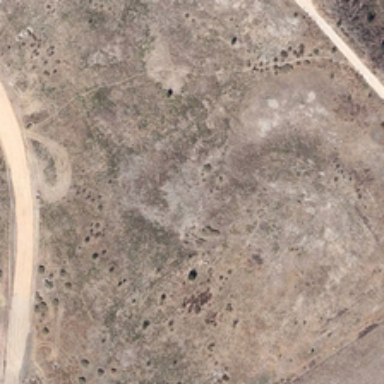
Roads are around a piece of bareland .